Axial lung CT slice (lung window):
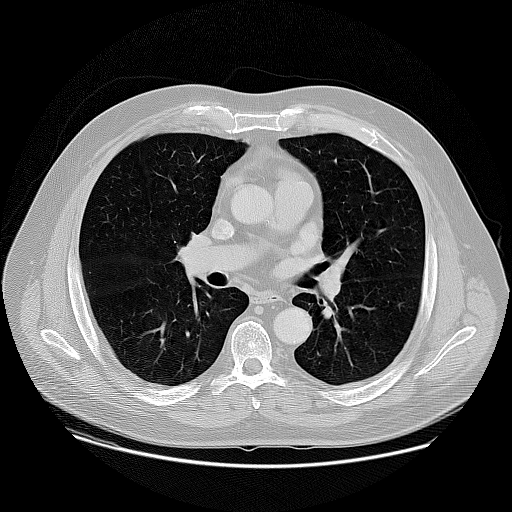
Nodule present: no